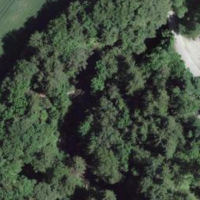
EUNIS habitat code: 41
Species observed at this site:
Pulmonaria obscura
Mercurialis perennis